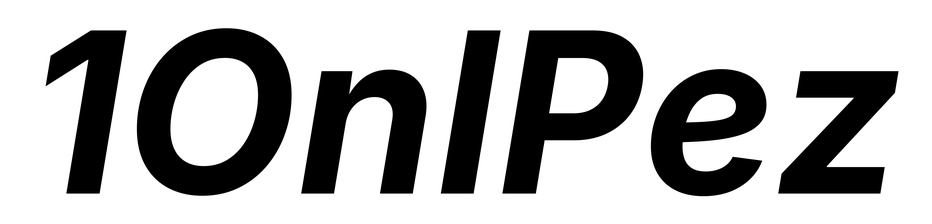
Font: Inter-Italic_Bold_Italic